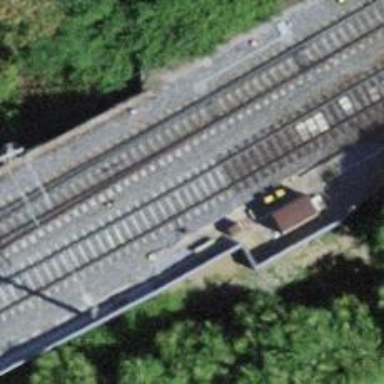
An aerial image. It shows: Single railway track with electrified contact line.